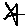
Label: star